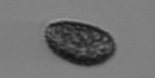
Label: Pseudochattonella_farcimen